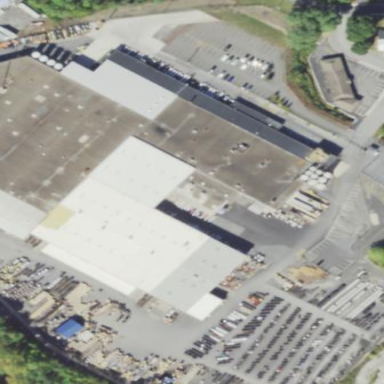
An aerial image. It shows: Industrial building.